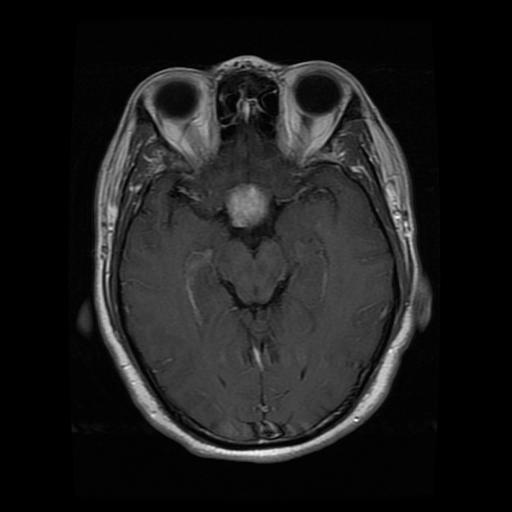
Label: pituitary